Field crop: tomato
Growth stage: 1
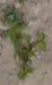
Species: portulaca